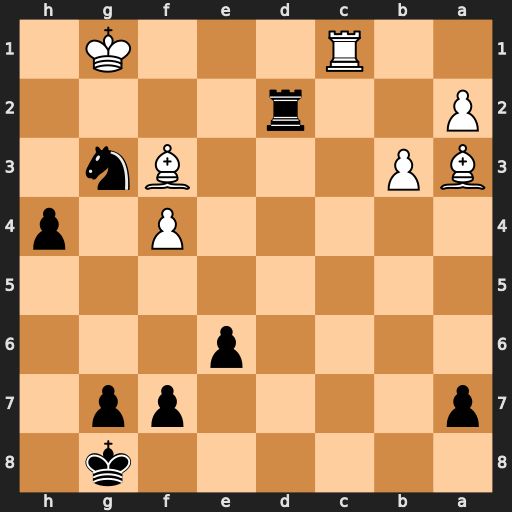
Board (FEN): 6k1/p4pp1/4p3/8/5P1p/BP3Bn1/P2r4/2R3K1
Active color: b
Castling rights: -
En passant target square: -
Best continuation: h3 Rc8+ Kh7